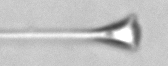
Label: Asterionellopsis_glacialis